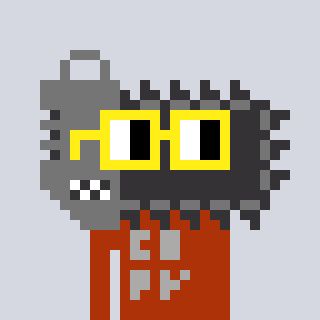
a pixel art character with square yellow glasses, a chainsaw-shaped head and a hotbrown-colored body on a cool background